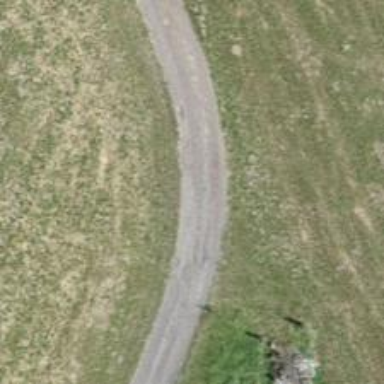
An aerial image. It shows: Track with grade2 tracktype.